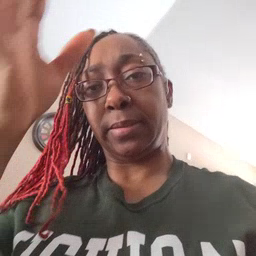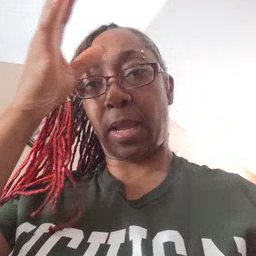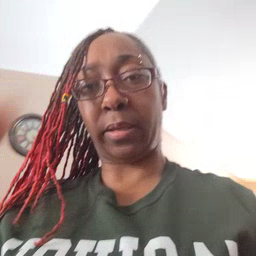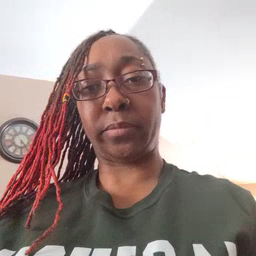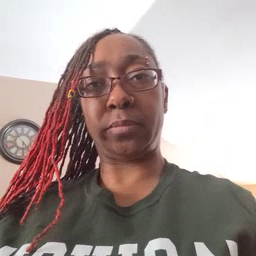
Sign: dad